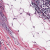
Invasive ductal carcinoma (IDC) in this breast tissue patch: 0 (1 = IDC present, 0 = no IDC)